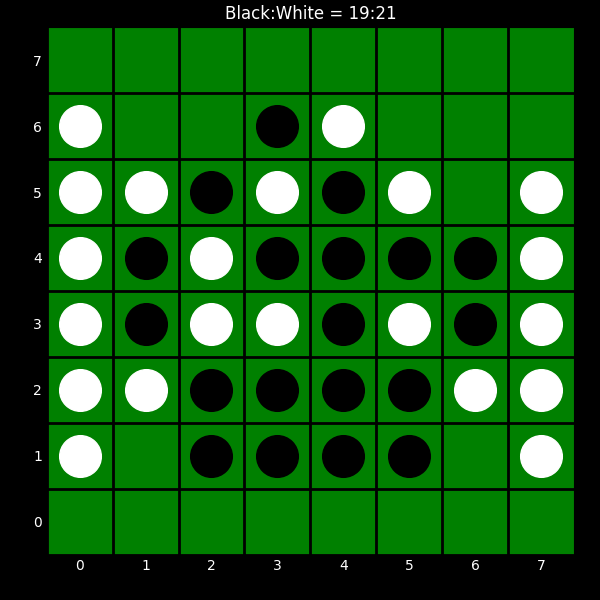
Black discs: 19
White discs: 21